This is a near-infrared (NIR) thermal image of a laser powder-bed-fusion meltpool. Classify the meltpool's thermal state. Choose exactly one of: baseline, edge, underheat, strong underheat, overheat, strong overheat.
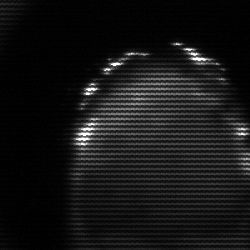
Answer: edge